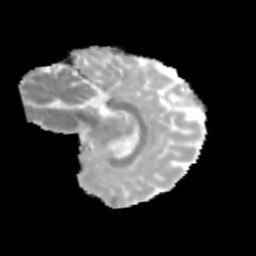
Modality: MD
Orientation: sagittal
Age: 12
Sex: female
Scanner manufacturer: siemens
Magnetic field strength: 3 T
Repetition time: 3.8 s
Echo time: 0.07 s